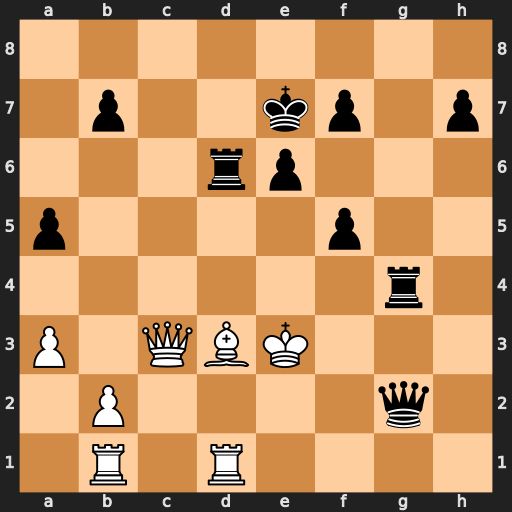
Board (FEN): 8/1p2kp1p/3rp3/p4p2/6r1/P1QBK3/1P4q1/1R1R4
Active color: w
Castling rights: -
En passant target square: -
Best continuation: Qc7+ Rd7 Qxd7+